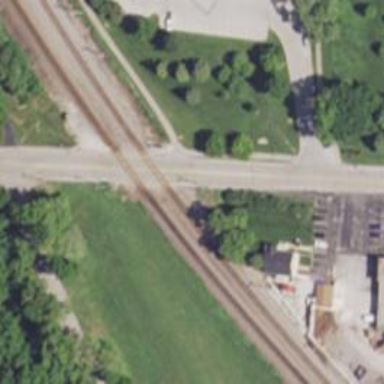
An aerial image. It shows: Railway level crossing.